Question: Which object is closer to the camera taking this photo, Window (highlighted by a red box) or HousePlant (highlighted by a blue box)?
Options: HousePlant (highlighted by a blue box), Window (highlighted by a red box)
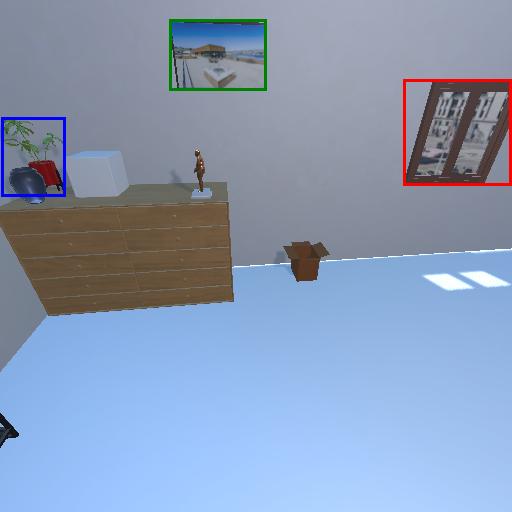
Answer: HousePlant (highlighted by a blue box)